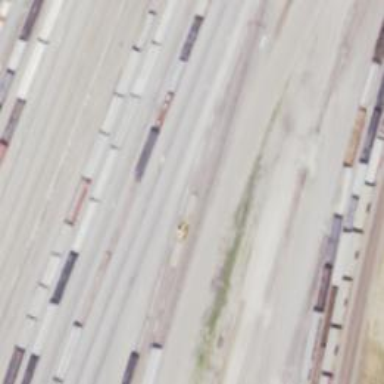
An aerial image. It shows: Railway yard.